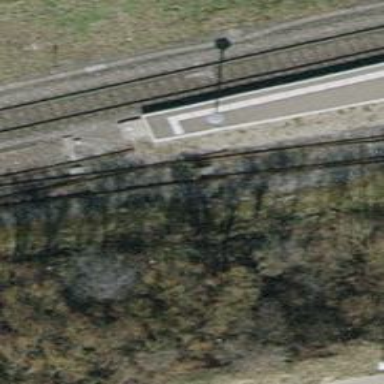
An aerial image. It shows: Railway switch.